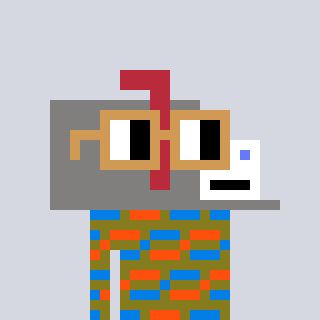
a pixel art character with square brown glasses, a mailbox-shaped head and a gunk-colored body on a cool background